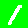
Digit: 1